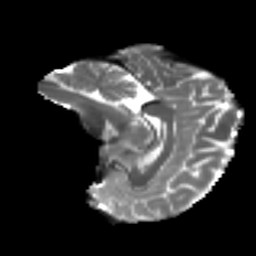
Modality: T2w
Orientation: sagittal
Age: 46
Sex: female
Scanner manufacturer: ge
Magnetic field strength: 3 T
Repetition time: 7.8 s
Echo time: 0.0606 s